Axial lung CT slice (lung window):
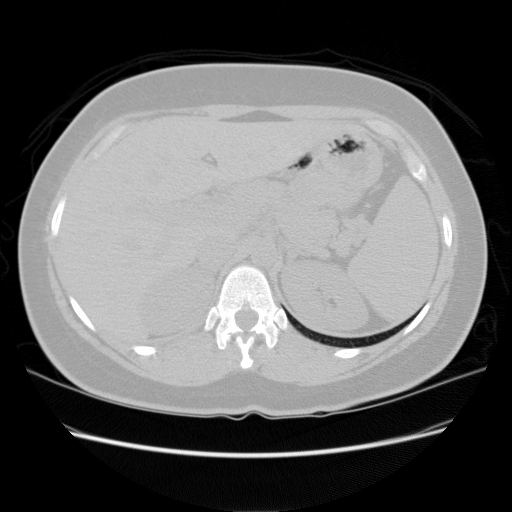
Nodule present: no